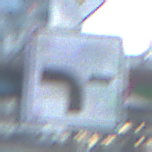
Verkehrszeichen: VerlaufVorfahrtsstrasse6
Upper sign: Vorfahrtsstrasse
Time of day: MorningAfternoon
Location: Outdoor (Urban)
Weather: PartlyCloudy
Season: NotSpecified
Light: Natural